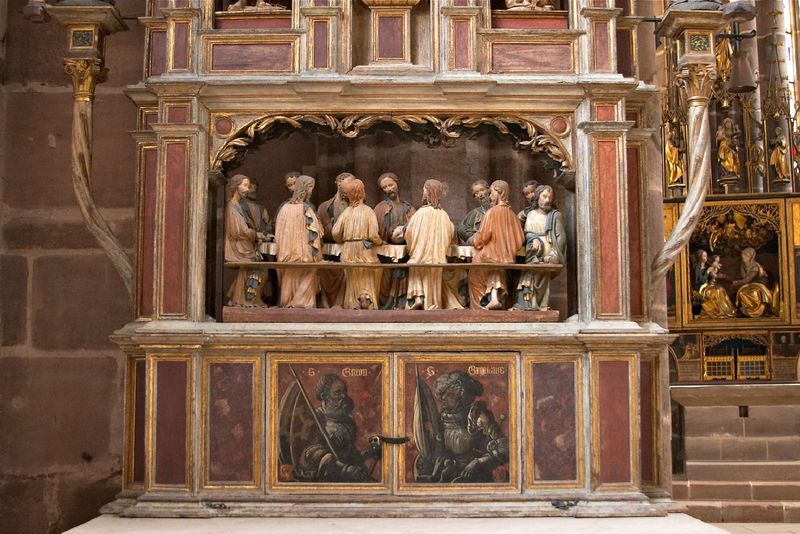
Titel: Tongruppe des Abendmahls am Johannesaltar in St. Lorenz in Nürnberg
Standort: Nürnberg, St. Lorenz (EU - D - B)
Schlagwörter: blau, gruppe, weiß, menschen, sitzen, ausschnitt, braun, fenster, holz, marmor, männer, rücken, szene, säule, säulen, tisch, gebäude, haus, rot, beige, leute, ornament, trinken, wand, sockel, stein, steine, kirche, figur, gewand, gold, haare, mantel, kind, gotik, ranken, skulptur, farbig, schrift, fahne, mauer, bank, figuren, essen, tafel, ornamente, stufen, bronze, plastik, geschlossen, bemalt, foto, fugen, dom, stich, ritter, darstellung, rüstung, altar, hochaltar, schnitzerei, photo, skulpturen, christus, jesus, ostern, heilige, abendmahl, jünger, maria, lade, geschnitzt, zwölf, schnitzwerk, diorama, flügelaltar, apostel, letztes abendmahl, seitenaltar, 12, rückn, kirchenschmuck, geschwungene säulen, #gold, letzes abendmahl, bunt gefasst, letztes abendmehl